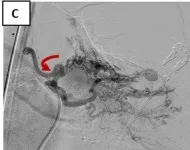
Case presentation. A patient in his late thirties with HIV, tuberculosis (4-drug treatment in 2009), and LUL cavitary lesion with aspergilloma presenting with life-threatening hemoptysis. C; Representative image of selective angiogram of the larger of the 2 left bronchial arteries shows hypertrophied bronchial artery (curved arrow).
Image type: radiology (ct)